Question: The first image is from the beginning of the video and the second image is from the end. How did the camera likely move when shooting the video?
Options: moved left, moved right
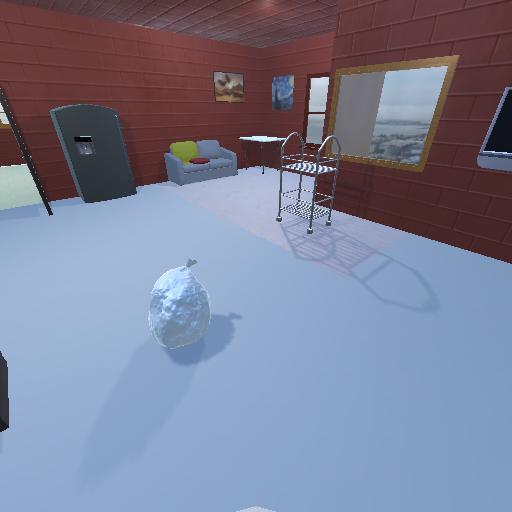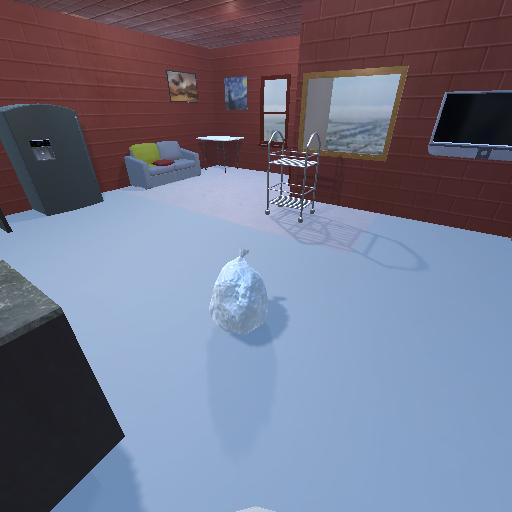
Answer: moved left